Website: macys
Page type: customer-info-address
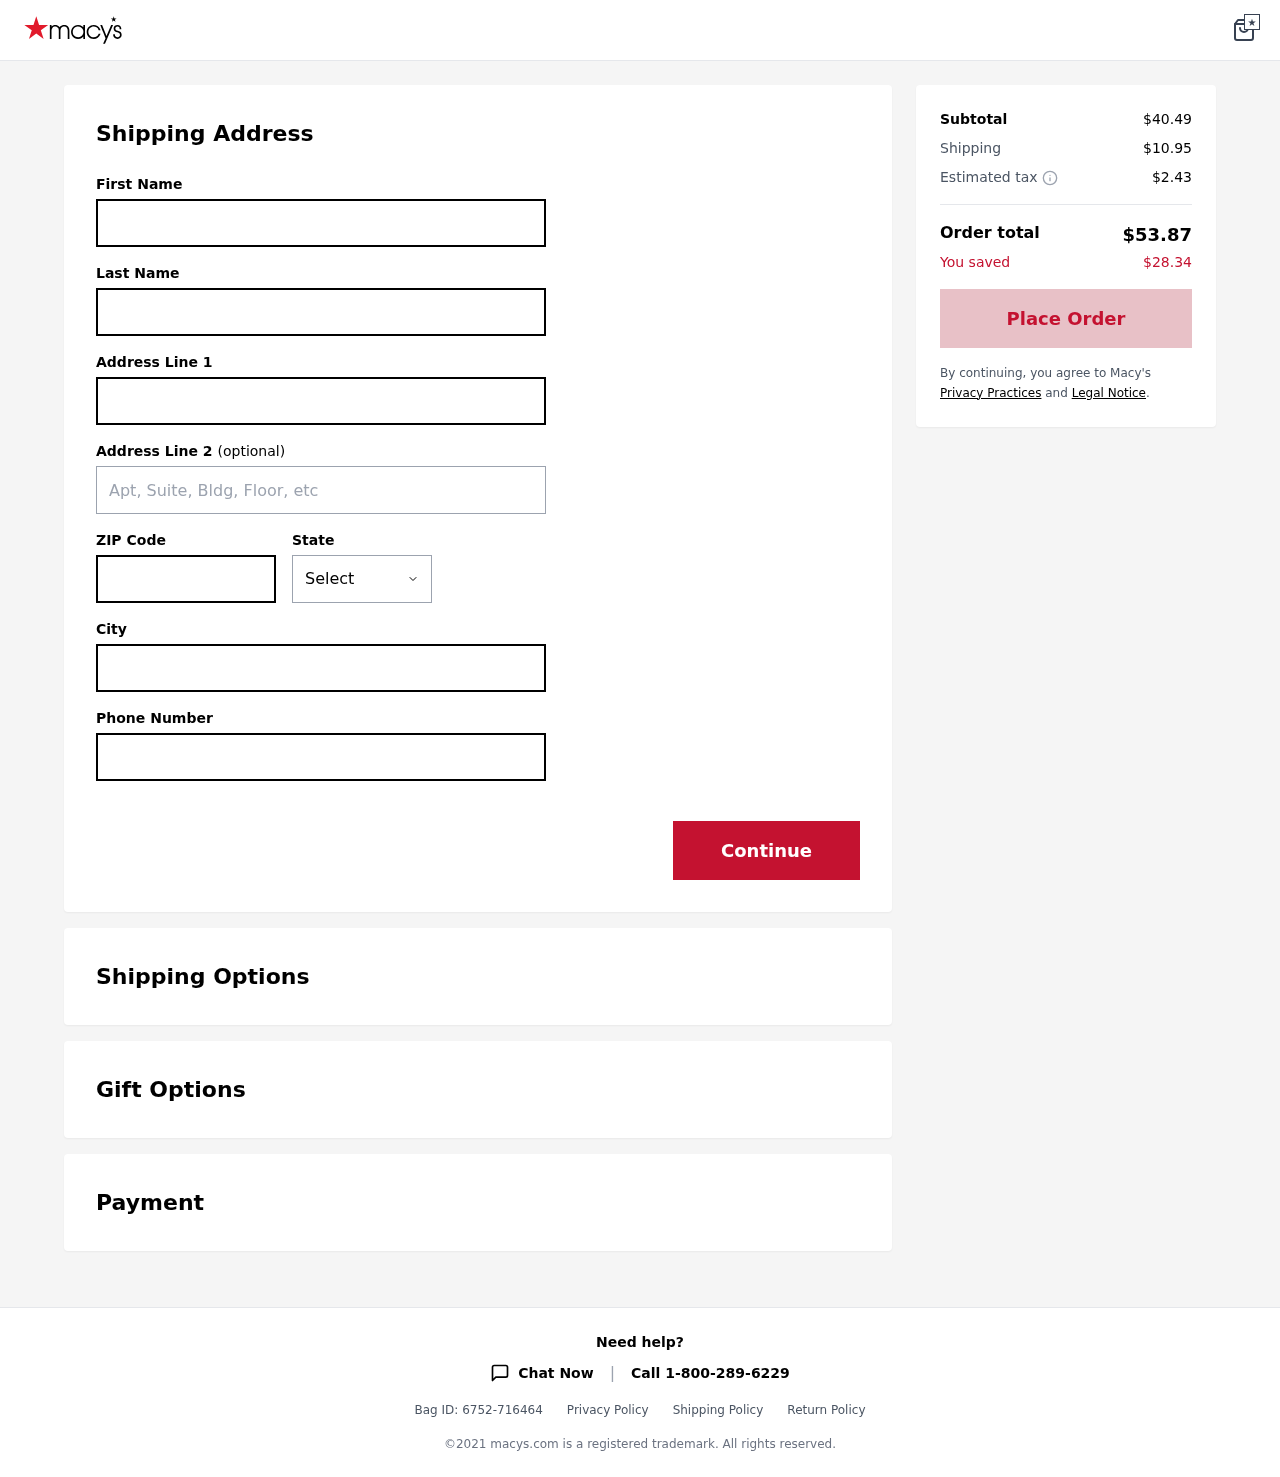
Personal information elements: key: PII_CITY
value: Rachelmouth
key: PII_FIRSTNAME
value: Sherri
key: PII_LASTNAME
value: King
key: PII_PHONE
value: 5643084361
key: PII_POSTCODE
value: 30225
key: PII_STATE
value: Louisiana
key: PII_STREET
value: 592 Baker Valley
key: PII_STREET2
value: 30853 Garcia Isle
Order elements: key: ORDER_SUBTOTAL
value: $40.49
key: ORDER_SHIPPING_COST
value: $10.95
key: ORDER_TAX
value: $2.43
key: ORDER_TOTAL
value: $53.87
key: ORDER_SAVINGS
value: $28.34